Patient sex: F
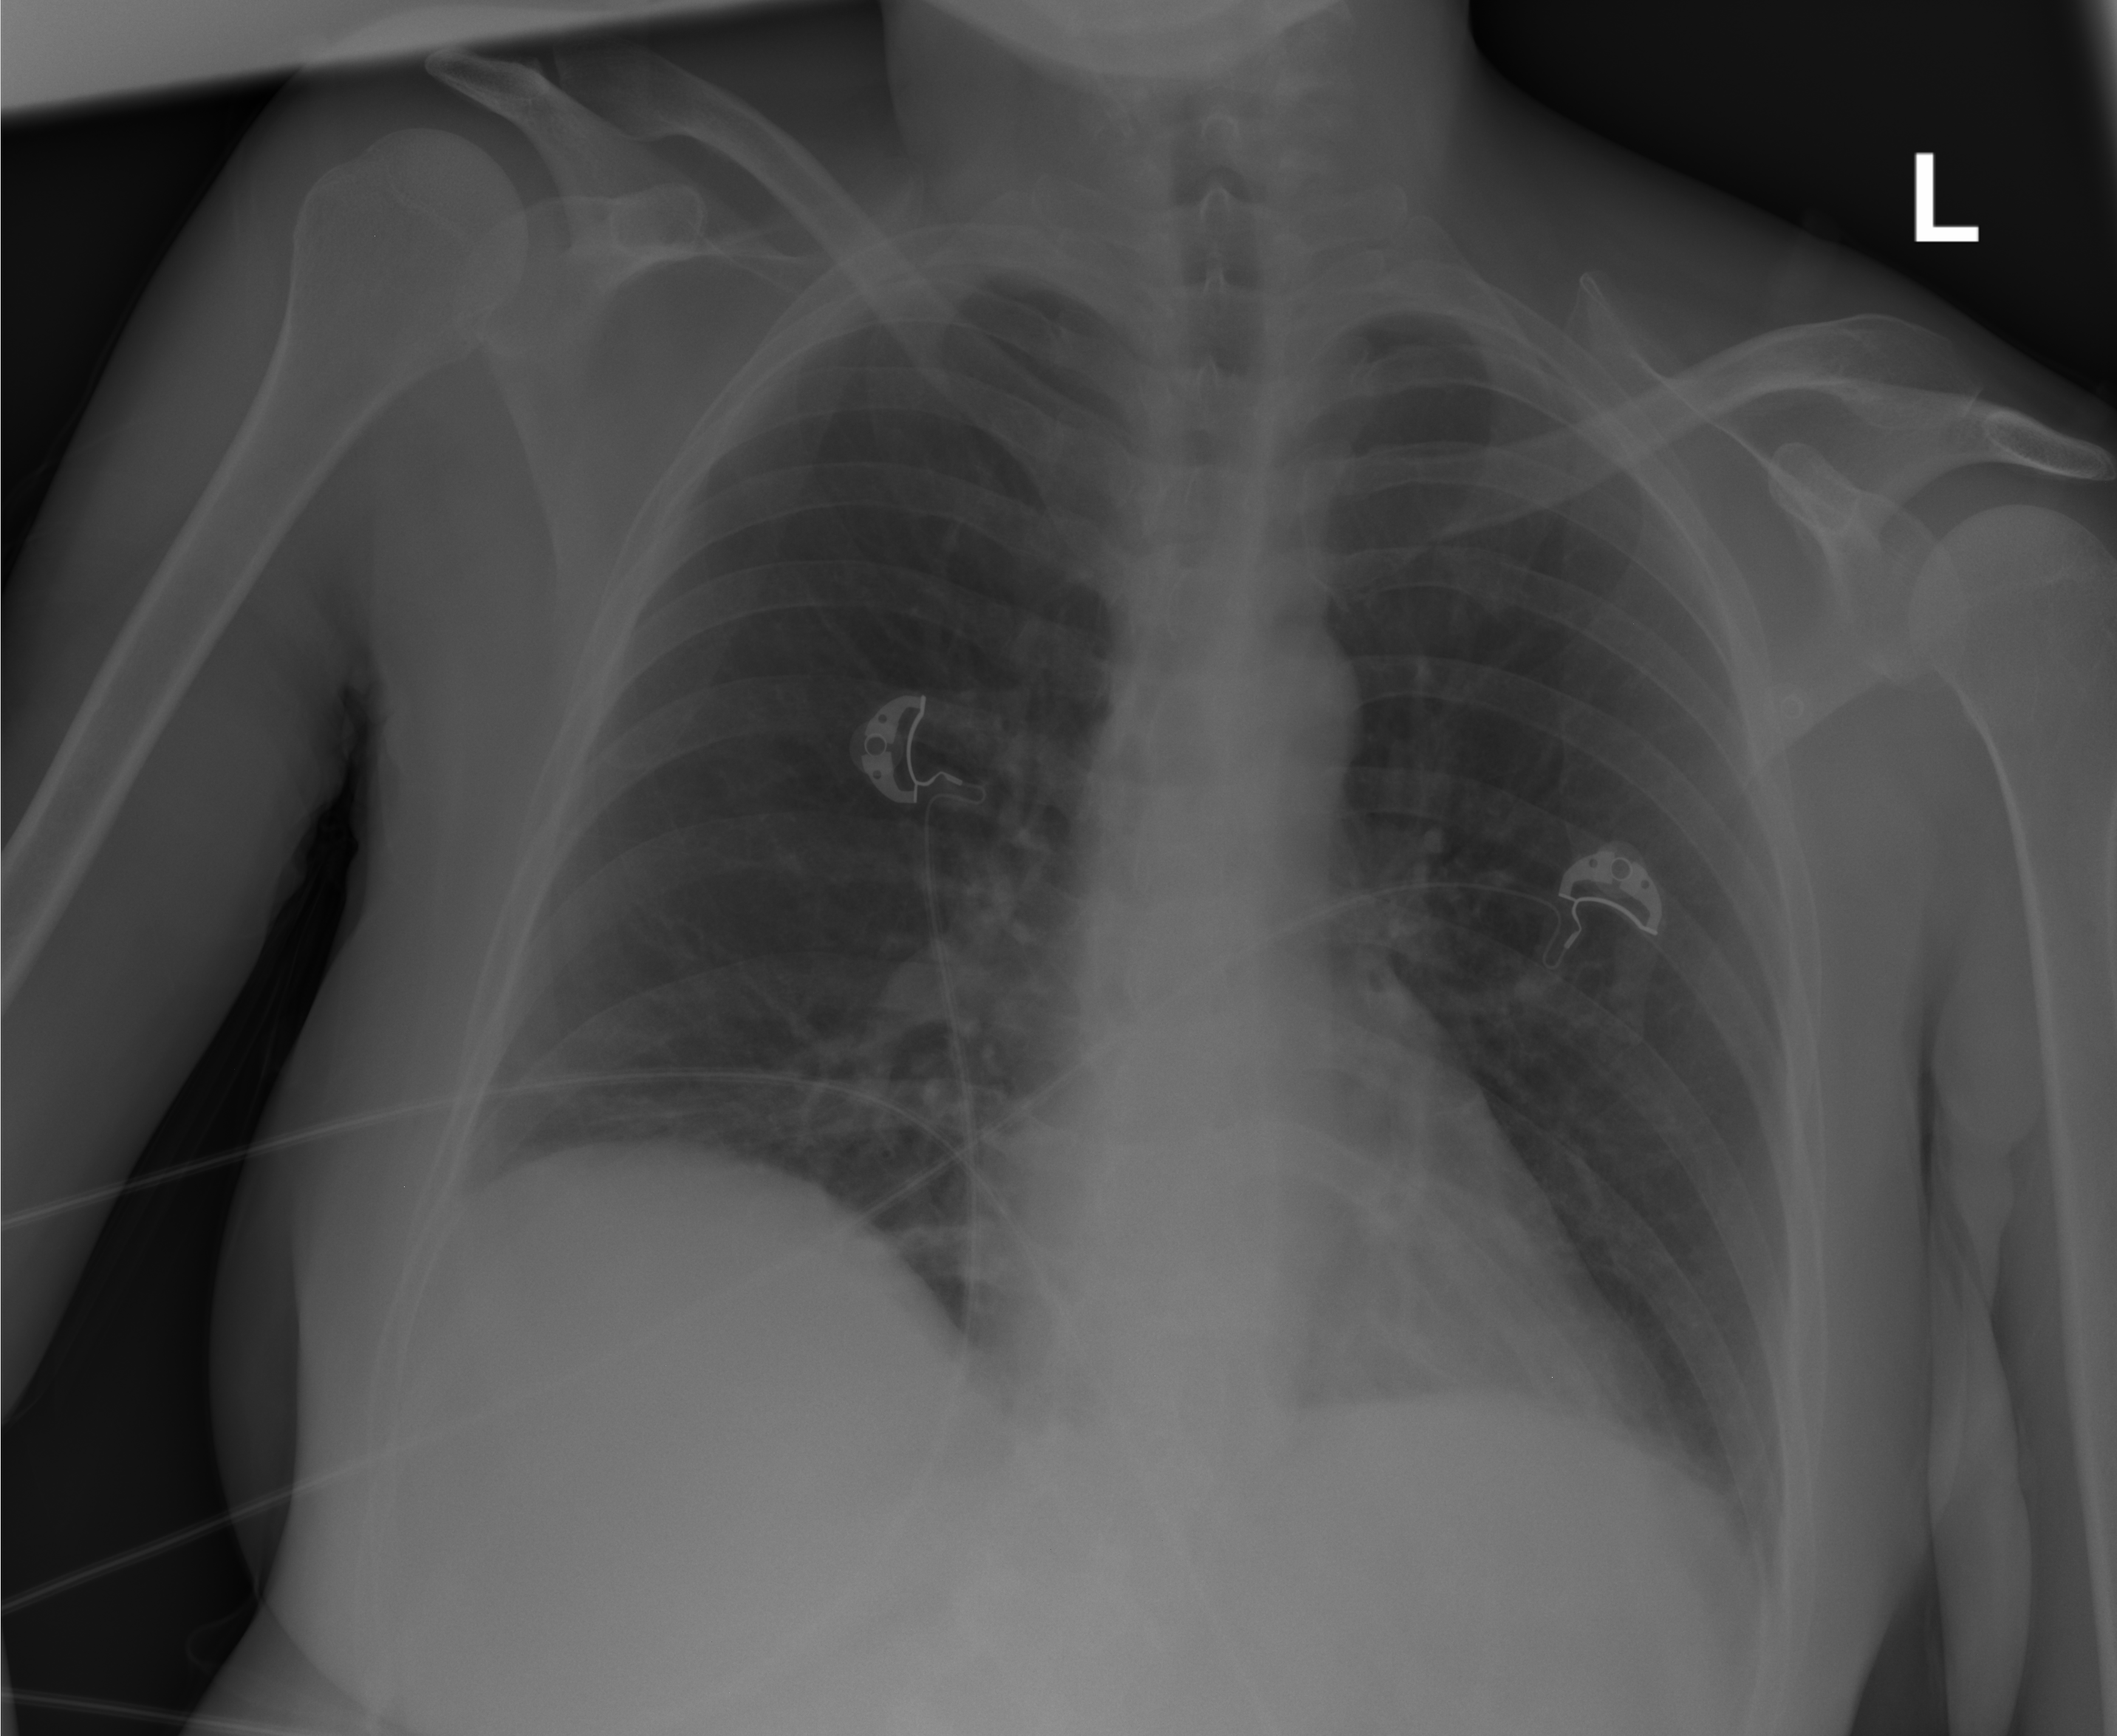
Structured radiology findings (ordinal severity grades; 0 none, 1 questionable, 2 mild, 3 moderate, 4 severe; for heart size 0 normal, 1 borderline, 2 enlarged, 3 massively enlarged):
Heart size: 0
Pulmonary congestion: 0
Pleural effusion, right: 0
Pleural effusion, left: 0
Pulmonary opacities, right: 2
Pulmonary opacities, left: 0
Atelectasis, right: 0
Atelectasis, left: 0